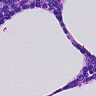
Metastatic tissue present: no